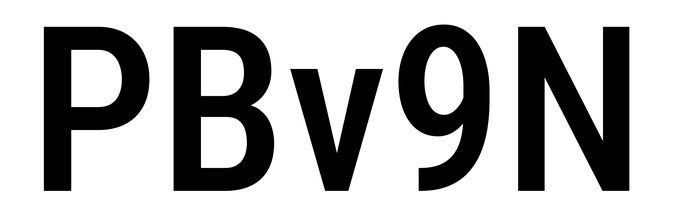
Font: Roboto_Condensed_Medium